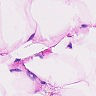
Metastatic tissue present: no